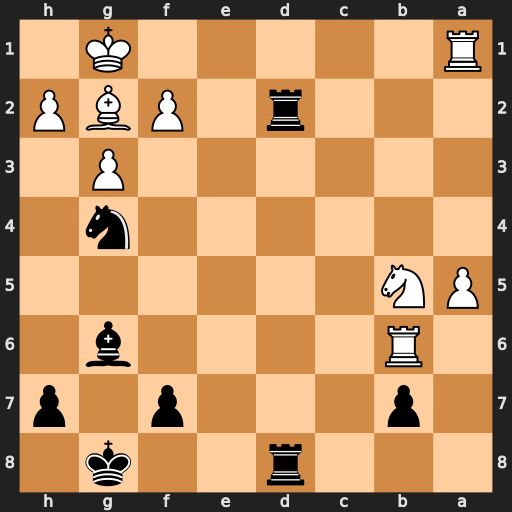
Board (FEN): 3r2k1/1p3p1p/1R4b1/PN6/6n1/6P1/3r1PBP/R5K1
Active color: b
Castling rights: -
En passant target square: -
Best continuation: Rd1+ Rxd1 Rxd1+ Bf1 Bd3